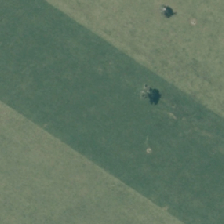
Land cover: shortrotation_cropland